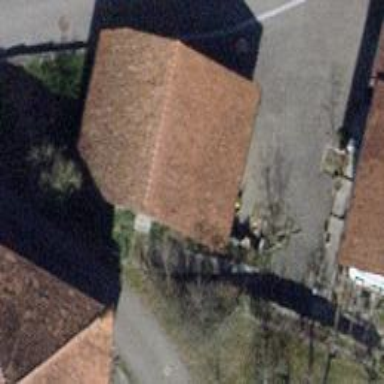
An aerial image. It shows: Shed.